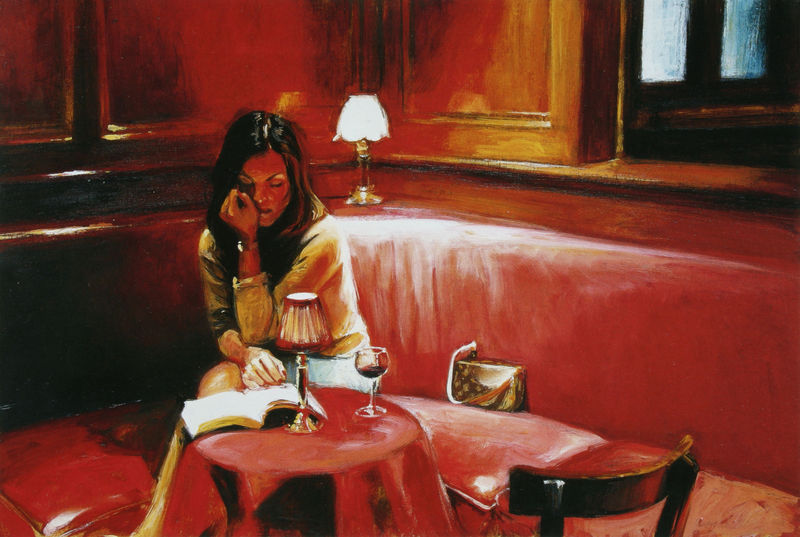
Titel: Reading in the Red Room
Künstler: Delia Brown
Standort: Tessin/Schweiz
Institution: Privatbesitz
Schlagwörter: hand, sitzen, cafe, fenster, frau, frisur, holz, lampe, licht, raum, stuhl, tisch, ölbild, rot, alkohol, kneipe, wand, einsam, haare, sofa, bank, beleuchtung, wein, lesen, uhr, lciht, allein, buch, sitzecke, weinglas, tasche, handtasche, leder, alleine, leserin, sitzbank, pullover, lesende, vertäfelung, spannung, eckbank, armbanduhr, eckgarnitur, louis vuitton, resaurant